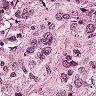
Metastatic tissue present: yes